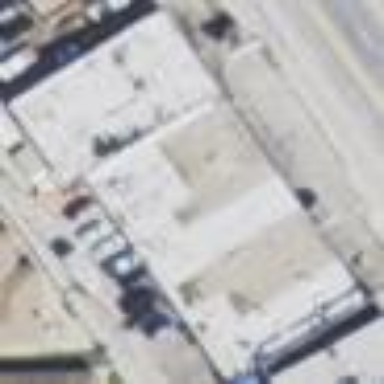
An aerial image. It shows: Retail building.